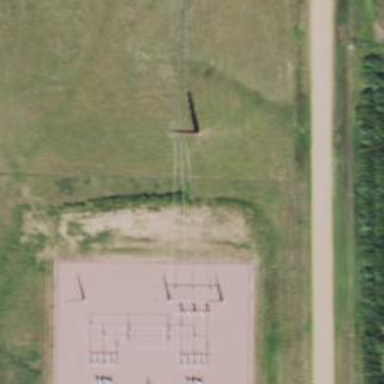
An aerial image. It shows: Power tower.